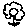
Label: flower